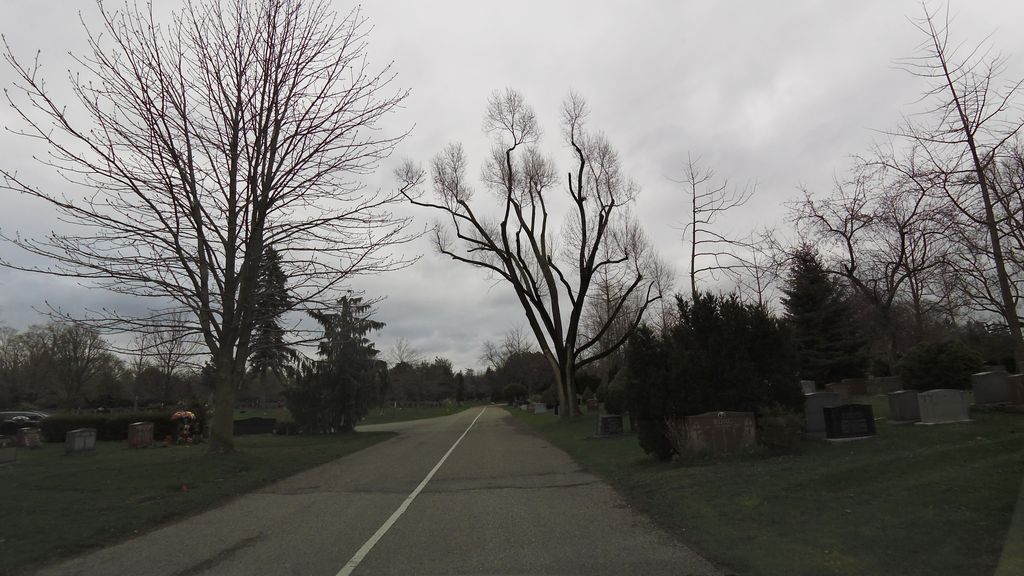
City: toronto